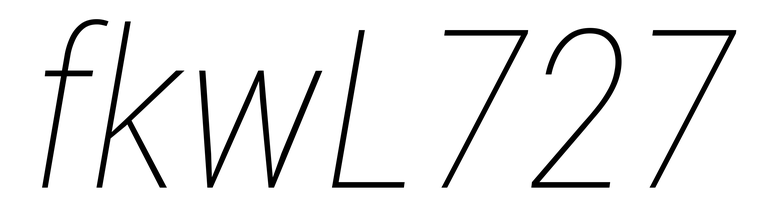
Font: Roboto-Italic_Condensed_Thin_Italic